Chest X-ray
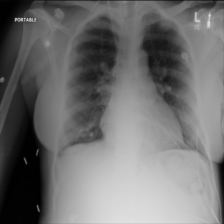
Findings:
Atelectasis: negative
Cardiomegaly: negative
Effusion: negative
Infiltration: negative
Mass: negative
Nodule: negative
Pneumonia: negative
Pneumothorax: negative
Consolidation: negative
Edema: negative
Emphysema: negative
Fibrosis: negative
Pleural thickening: negative
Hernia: negative